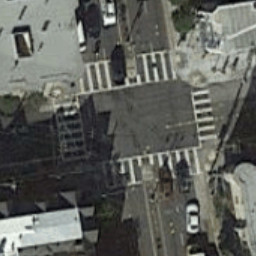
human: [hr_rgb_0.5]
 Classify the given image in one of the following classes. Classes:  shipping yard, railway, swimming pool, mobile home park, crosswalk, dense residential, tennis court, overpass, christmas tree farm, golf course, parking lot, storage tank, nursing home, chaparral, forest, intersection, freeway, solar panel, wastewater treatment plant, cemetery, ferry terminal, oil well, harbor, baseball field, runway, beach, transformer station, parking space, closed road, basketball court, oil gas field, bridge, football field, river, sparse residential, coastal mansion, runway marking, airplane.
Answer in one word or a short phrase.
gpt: crosswalk